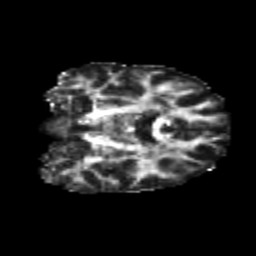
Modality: FA
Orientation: coronal
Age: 22
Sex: female
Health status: healthy
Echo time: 0.074 s